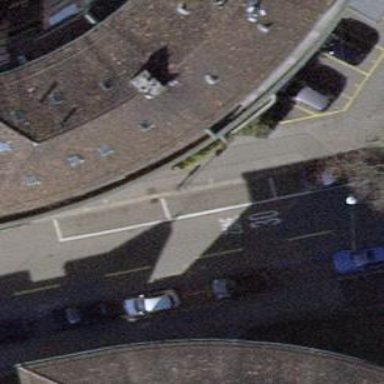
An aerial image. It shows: Parking lane.